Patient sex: F
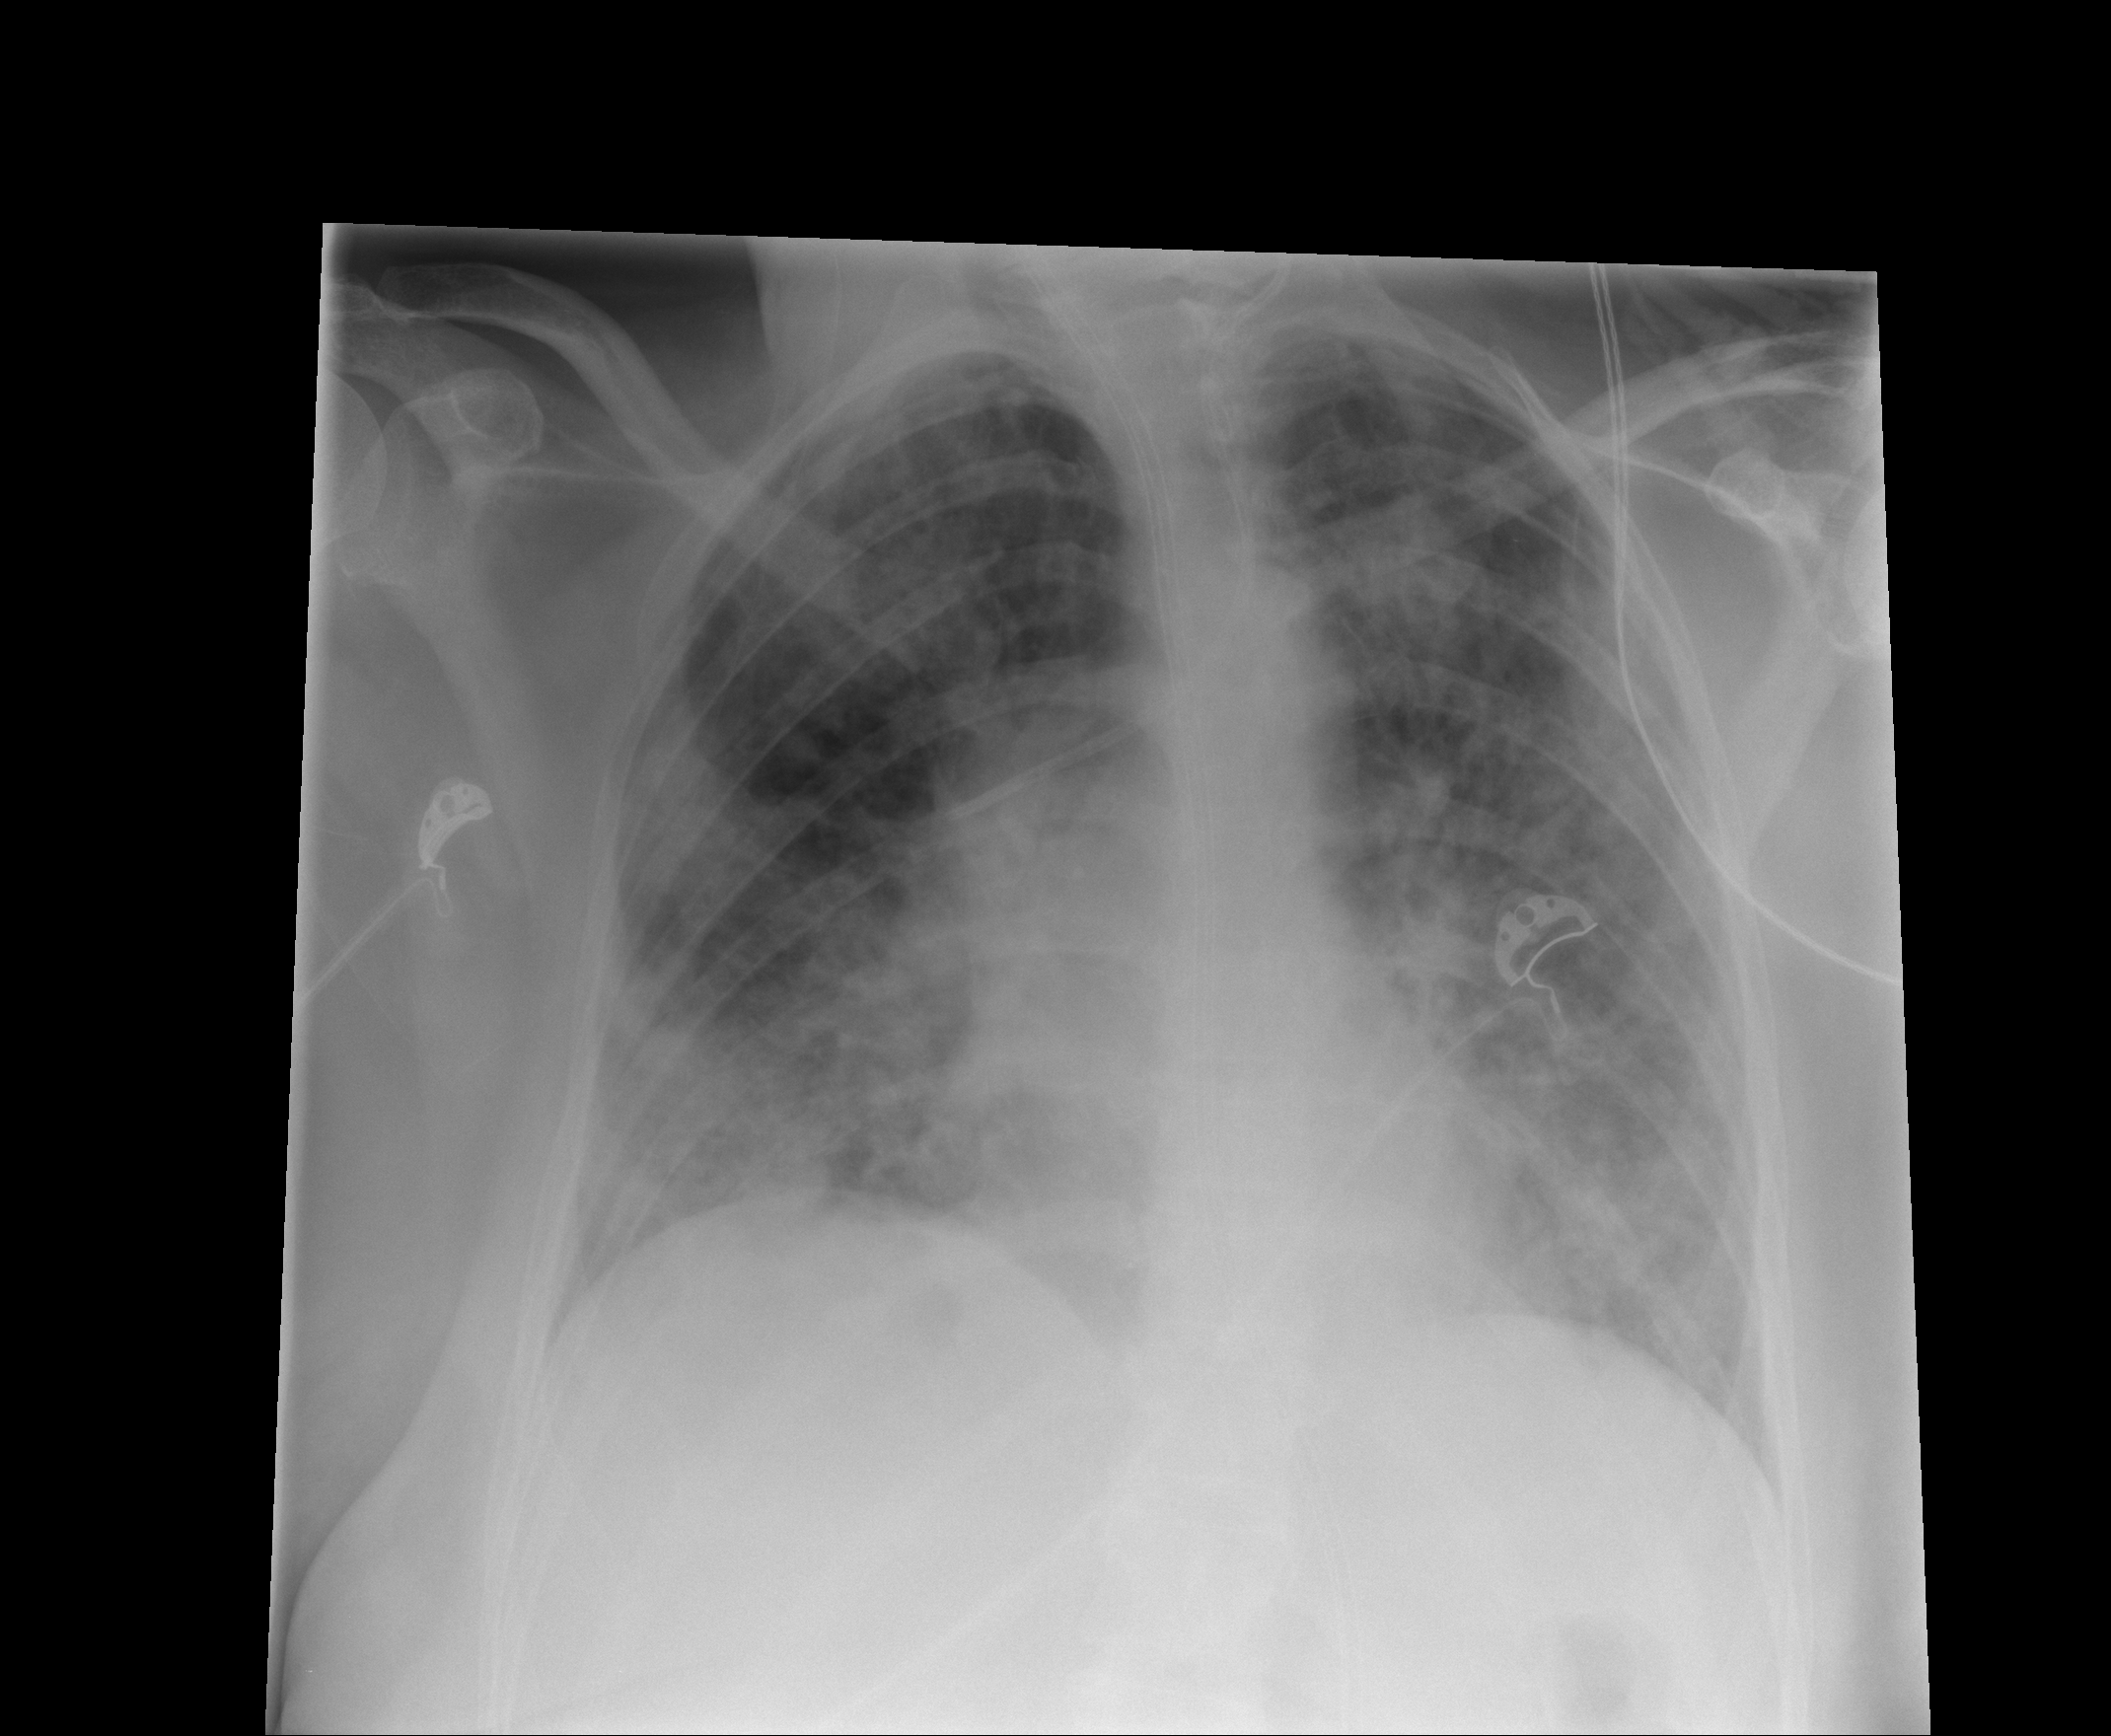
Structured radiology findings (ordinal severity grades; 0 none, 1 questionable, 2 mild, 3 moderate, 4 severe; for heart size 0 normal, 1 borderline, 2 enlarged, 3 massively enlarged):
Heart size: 0
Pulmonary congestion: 0
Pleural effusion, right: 2
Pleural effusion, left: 2
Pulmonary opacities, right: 3
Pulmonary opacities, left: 3
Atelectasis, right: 0
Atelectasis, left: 0